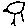
Label: bird